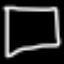
Label: square